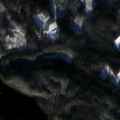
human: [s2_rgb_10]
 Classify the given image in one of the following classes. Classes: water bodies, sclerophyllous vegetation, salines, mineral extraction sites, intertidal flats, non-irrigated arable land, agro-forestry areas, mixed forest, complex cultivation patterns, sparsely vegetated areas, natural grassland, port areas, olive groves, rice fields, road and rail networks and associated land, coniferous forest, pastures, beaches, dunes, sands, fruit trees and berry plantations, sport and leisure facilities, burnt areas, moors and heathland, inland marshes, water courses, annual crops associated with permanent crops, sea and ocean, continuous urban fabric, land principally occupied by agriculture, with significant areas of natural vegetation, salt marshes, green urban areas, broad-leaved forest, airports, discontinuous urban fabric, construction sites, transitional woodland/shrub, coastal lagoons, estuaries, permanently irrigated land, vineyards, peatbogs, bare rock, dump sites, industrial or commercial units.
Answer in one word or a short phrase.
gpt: non-irrigated arable land, broad-leaved forest, coniferous forest, mixed forest, water bodies